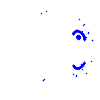
Particle: electron